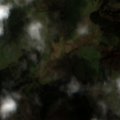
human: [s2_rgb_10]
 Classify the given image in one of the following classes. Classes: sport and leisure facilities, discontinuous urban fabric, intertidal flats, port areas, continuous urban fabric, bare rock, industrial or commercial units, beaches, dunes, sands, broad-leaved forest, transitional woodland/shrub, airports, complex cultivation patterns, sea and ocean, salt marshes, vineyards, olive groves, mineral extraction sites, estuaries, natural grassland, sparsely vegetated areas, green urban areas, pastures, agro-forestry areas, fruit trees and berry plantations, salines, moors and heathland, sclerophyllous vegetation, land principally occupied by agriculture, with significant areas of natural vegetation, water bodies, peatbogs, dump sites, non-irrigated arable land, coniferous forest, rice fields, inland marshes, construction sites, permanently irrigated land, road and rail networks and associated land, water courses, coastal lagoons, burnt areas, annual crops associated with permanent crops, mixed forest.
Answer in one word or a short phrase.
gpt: pastures, land principally occupied by agriculture, with significant areas of natural vegetation, coniferous forest, transitional woodland/shrub